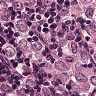
Metastatic tissue present: yes